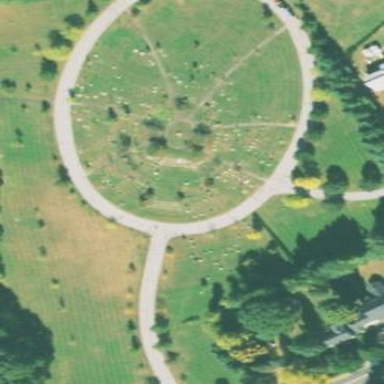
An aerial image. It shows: Cemetery.